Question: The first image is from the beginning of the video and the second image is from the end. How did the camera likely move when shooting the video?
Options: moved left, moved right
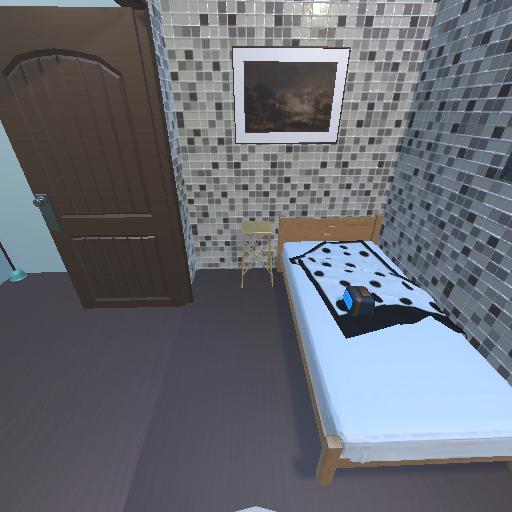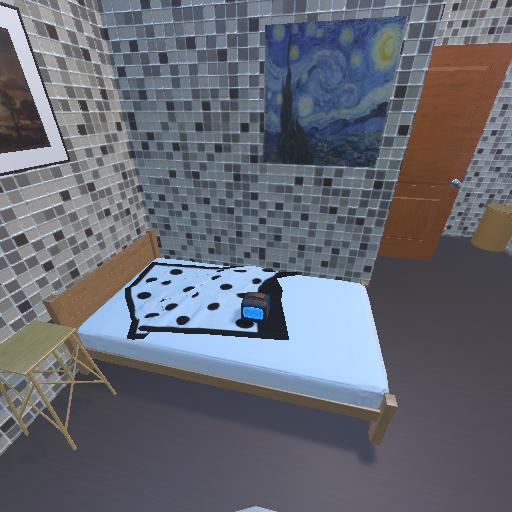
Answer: moved left